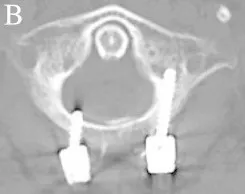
X-ray and computed tomography (CT) images after surgery. Axial CT images showed posterior arch screw and lateral mass screw at C1.
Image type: radiology (ct)